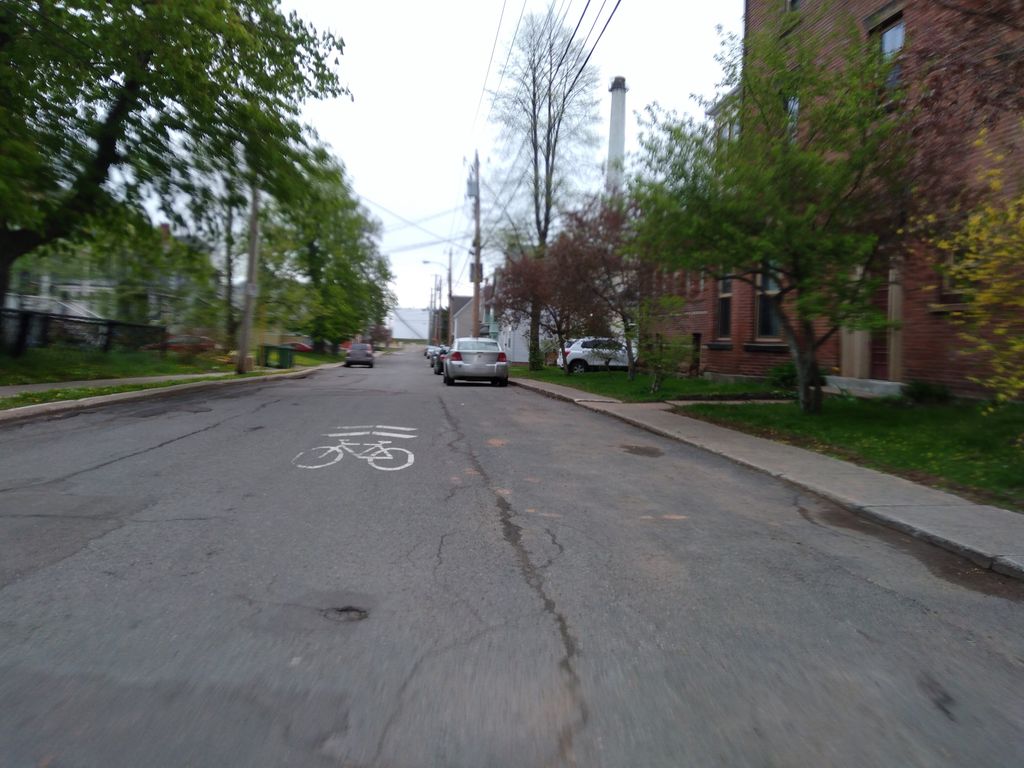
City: charlottetown